Question:
I am thinking of creating an Application as i shown in the figure, i am creating the presentation layer in PHP, where JAX-RS REST Service is working as Business Layer and JPA as Data Object Layer
My Question is
1)Is this arch secure?
2)Is this arch Scale?
3)IS there any other problem in my Arch?
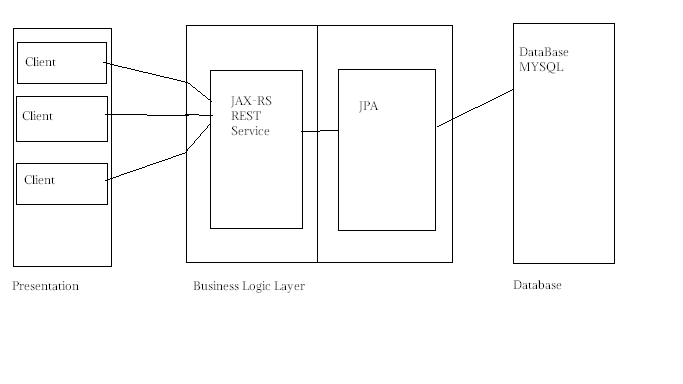
Answer: This is a quite generic question (e.g. like "I am going to by a car. 1) is it fast 2.) is it secure")
However, there are some things to say here:
1. The question is not, if the "architecture" is secure, but if you can make the services that you are using secure. If you are using e.g. Tomcat for the rest services, they will be as secure as you can make tomcat secure.
2. Since there is (or should be) no state in REST-services, this should scale well, provided you find the right granularity for your services and do not introduce artificial state-handling. If you attach a load-balancer in front of the REST-Services, each call could be sent to another machine (or process). This will most likely lead to the database being your bottleneck.
3. Yes and no. What you describe as architecture is very generic. Basically there is no problem in it if you do it right. But you can produce a lot of problems with it if you do it wrong.
Conclusion: Security and scale will depend on the details and the components you are using. Basically an architecture-type like the on you chose should provide a good basis for a scalable architecture (and implementation).